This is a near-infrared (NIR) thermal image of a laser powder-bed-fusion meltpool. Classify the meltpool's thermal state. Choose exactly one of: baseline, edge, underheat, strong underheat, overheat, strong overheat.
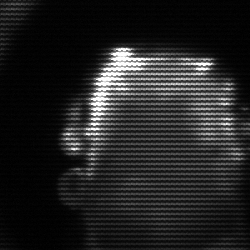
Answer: baseline